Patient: sex M, age 64
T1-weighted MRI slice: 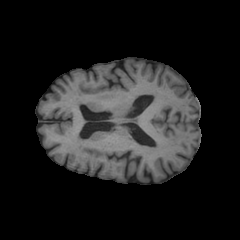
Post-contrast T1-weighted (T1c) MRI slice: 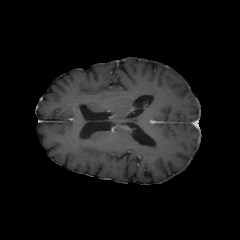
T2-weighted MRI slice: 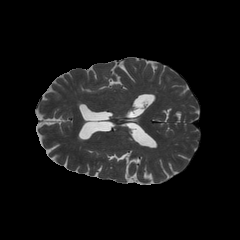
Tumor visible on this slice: no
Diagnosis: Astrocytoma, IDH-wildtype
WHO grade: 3